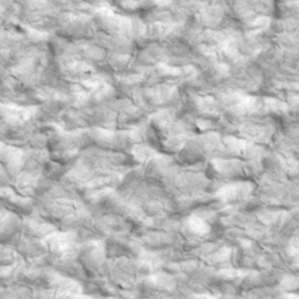
Label: non_frost